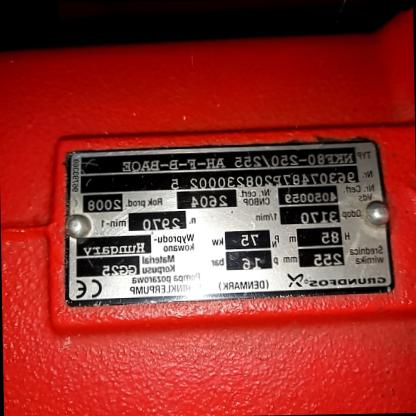
Klasa: tabliczka-znamionowa